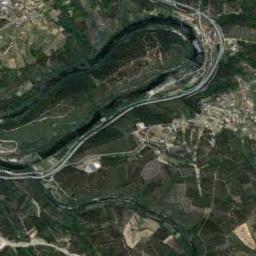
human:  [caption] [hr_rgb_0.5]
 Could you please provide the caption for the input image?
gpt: The river is surrounded by trees .

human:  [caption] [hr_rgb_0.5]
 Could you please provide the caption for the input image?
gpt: The river goes through farmland and houses .

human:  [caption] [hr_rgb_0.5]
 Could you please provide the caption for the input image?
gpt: A crooked cyan-blue river with green and tawny fields on both sides and large buildings .

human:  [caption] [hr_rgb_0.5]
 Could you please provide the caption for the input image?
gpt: The deep blue river with a winding bank goes through the mountainous area and some residential areas are next to the river .

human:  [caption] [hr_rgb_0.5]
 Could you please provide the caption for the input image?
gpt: There are some buildings and green forests near the river .